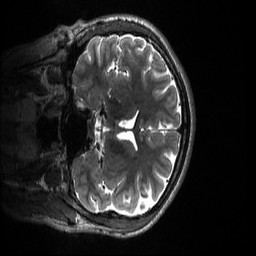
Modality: T2w
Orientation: coronal
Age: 20
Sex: male